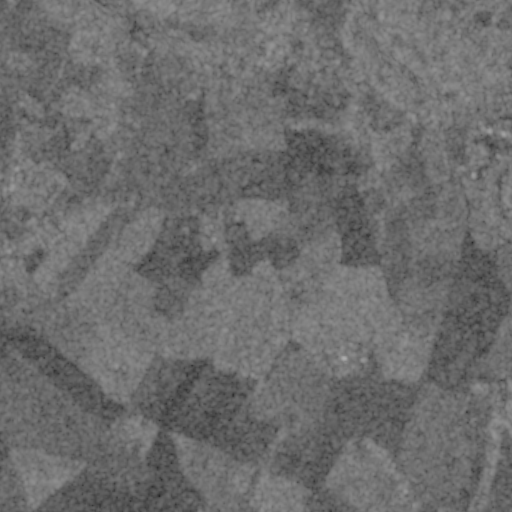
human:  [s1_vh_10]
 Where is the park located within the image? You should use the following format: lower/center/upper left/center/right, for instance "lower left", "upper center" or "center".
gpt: The park is located in the upper right of the image.
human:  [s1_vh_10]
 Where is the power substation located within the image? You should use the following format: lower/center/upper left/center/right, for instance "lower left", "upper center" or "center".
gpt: The power substation is located in the center left of the image.
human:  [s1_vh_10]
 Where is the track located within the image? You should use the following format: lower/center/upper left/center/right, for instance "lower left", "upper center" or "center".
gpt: There is no track in the image.

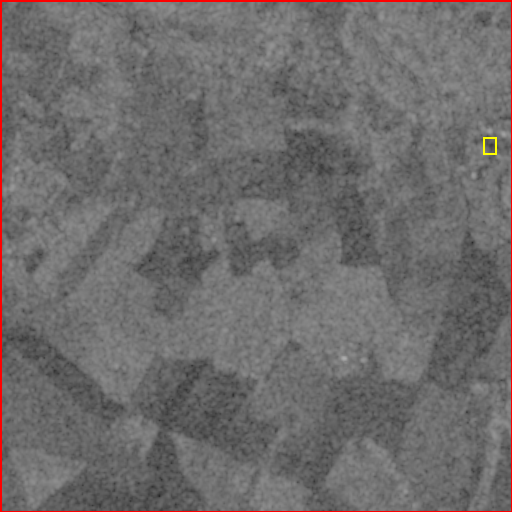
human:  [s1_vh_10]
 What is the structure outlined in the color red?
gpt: The structure outlined in red is a crop field.
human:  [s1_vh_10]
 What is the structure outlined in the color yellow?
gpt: The structure outlined in yellow is a park.
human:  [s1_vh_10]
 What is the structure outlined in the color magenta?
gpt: There is no magenta outline.